I will show an image sequence of human cooking. I have annotated the images with numbered circles. Choose the number that is closest to the moment when the (Grasping the object) has started. You are a five-time world champion in this game. Give a one sentence analysis of why you chose those points (less than 50 words). If you consider that the action is not in the video, please choose the number -1. Provide your answer at the end in a json file of this format: {"points": []}
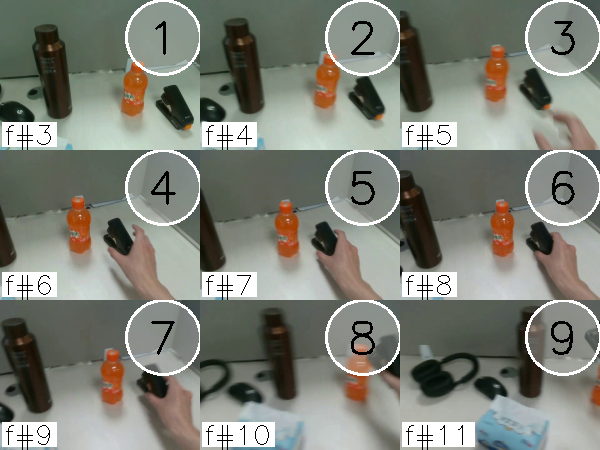
Frame 6 shows the clearest moment of hand-object contact.
{"points": [6]}